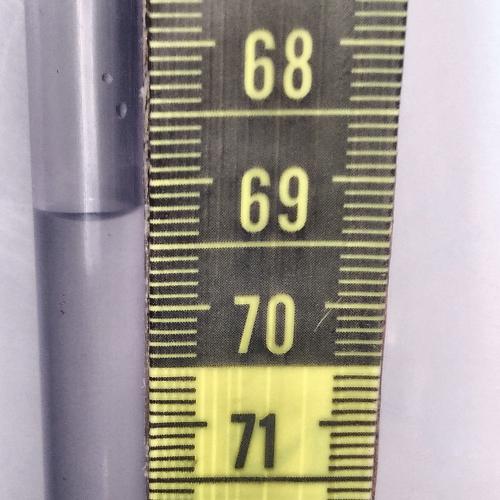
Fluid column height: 69.2 cm